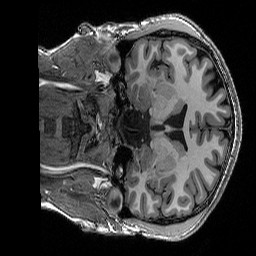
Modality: T1w
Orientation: coronal
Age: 20
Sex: male
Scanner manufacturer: siemens
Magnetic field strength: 3 T
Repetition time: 2.53 s
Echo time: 0.0033 s